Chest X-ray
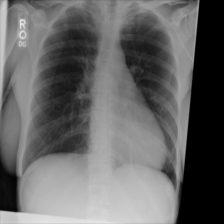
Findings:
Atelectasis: negative
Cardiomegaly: negative
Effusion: negative
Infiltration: negative
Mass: negative
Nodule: negative
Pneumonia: negative
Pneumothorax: negative
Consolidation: negative
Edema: negative
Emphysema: negative
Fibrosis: negative
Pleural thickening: negative
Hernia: negative